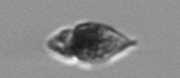
Label: Amphidinium